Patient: sex M, age 50
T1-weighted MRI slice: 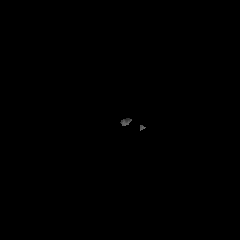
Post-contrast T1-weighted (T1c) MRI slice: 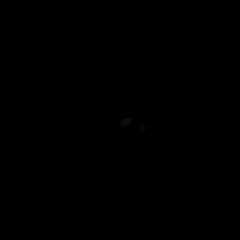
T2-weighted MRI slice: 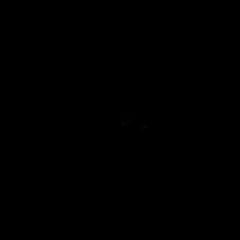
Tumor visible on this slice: no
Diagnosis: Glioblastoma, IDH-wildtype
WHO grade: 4